Question: I am doing an Automatic Number Plate recognition application. What I am doing is locating rectangular objects on a given vehicle image in order to extract the number plate location. I am doing an opening operation on the image and the image seems to get shifted down. So when I locate the number plate on the original image I could locate only half of the number plate because the final image shifts down due to morphological processing.
Also I noticed that this happens when I use a structuring element of size 4x13
Let me attach the image here. You would see the difference at the top of the image and the image has shifted down a bit. Does anyone know a work around for this issue? I am really stuck with this thing

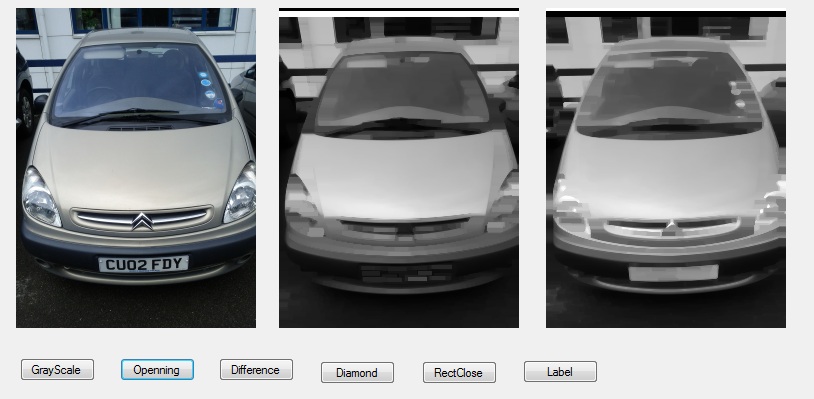
Answer: You are not stuck with this problem, you just need to implement these morphological operations correctly or use some correct implementation. Compare your results to what I obtain, using the same structuring element, without any kind of effort (i.e., I simply apply an opening and a closing, nothing else, respectively):

You get severe artifacts, which shouldn't appear when the duality of erosion and dilation are correctly taken into account.